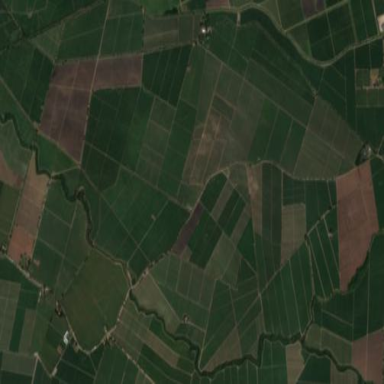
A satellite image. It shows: Farmland used for cultivating sugar cane.